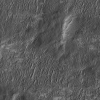
Atmospheric dust classification: not_dusty